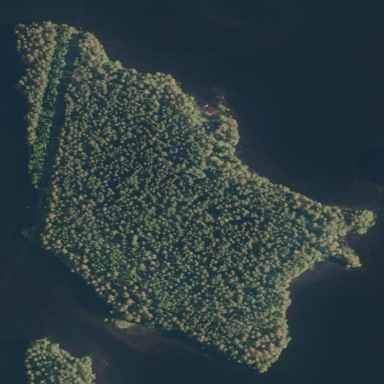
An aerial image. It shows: Island covered with dense forest.